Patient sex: F
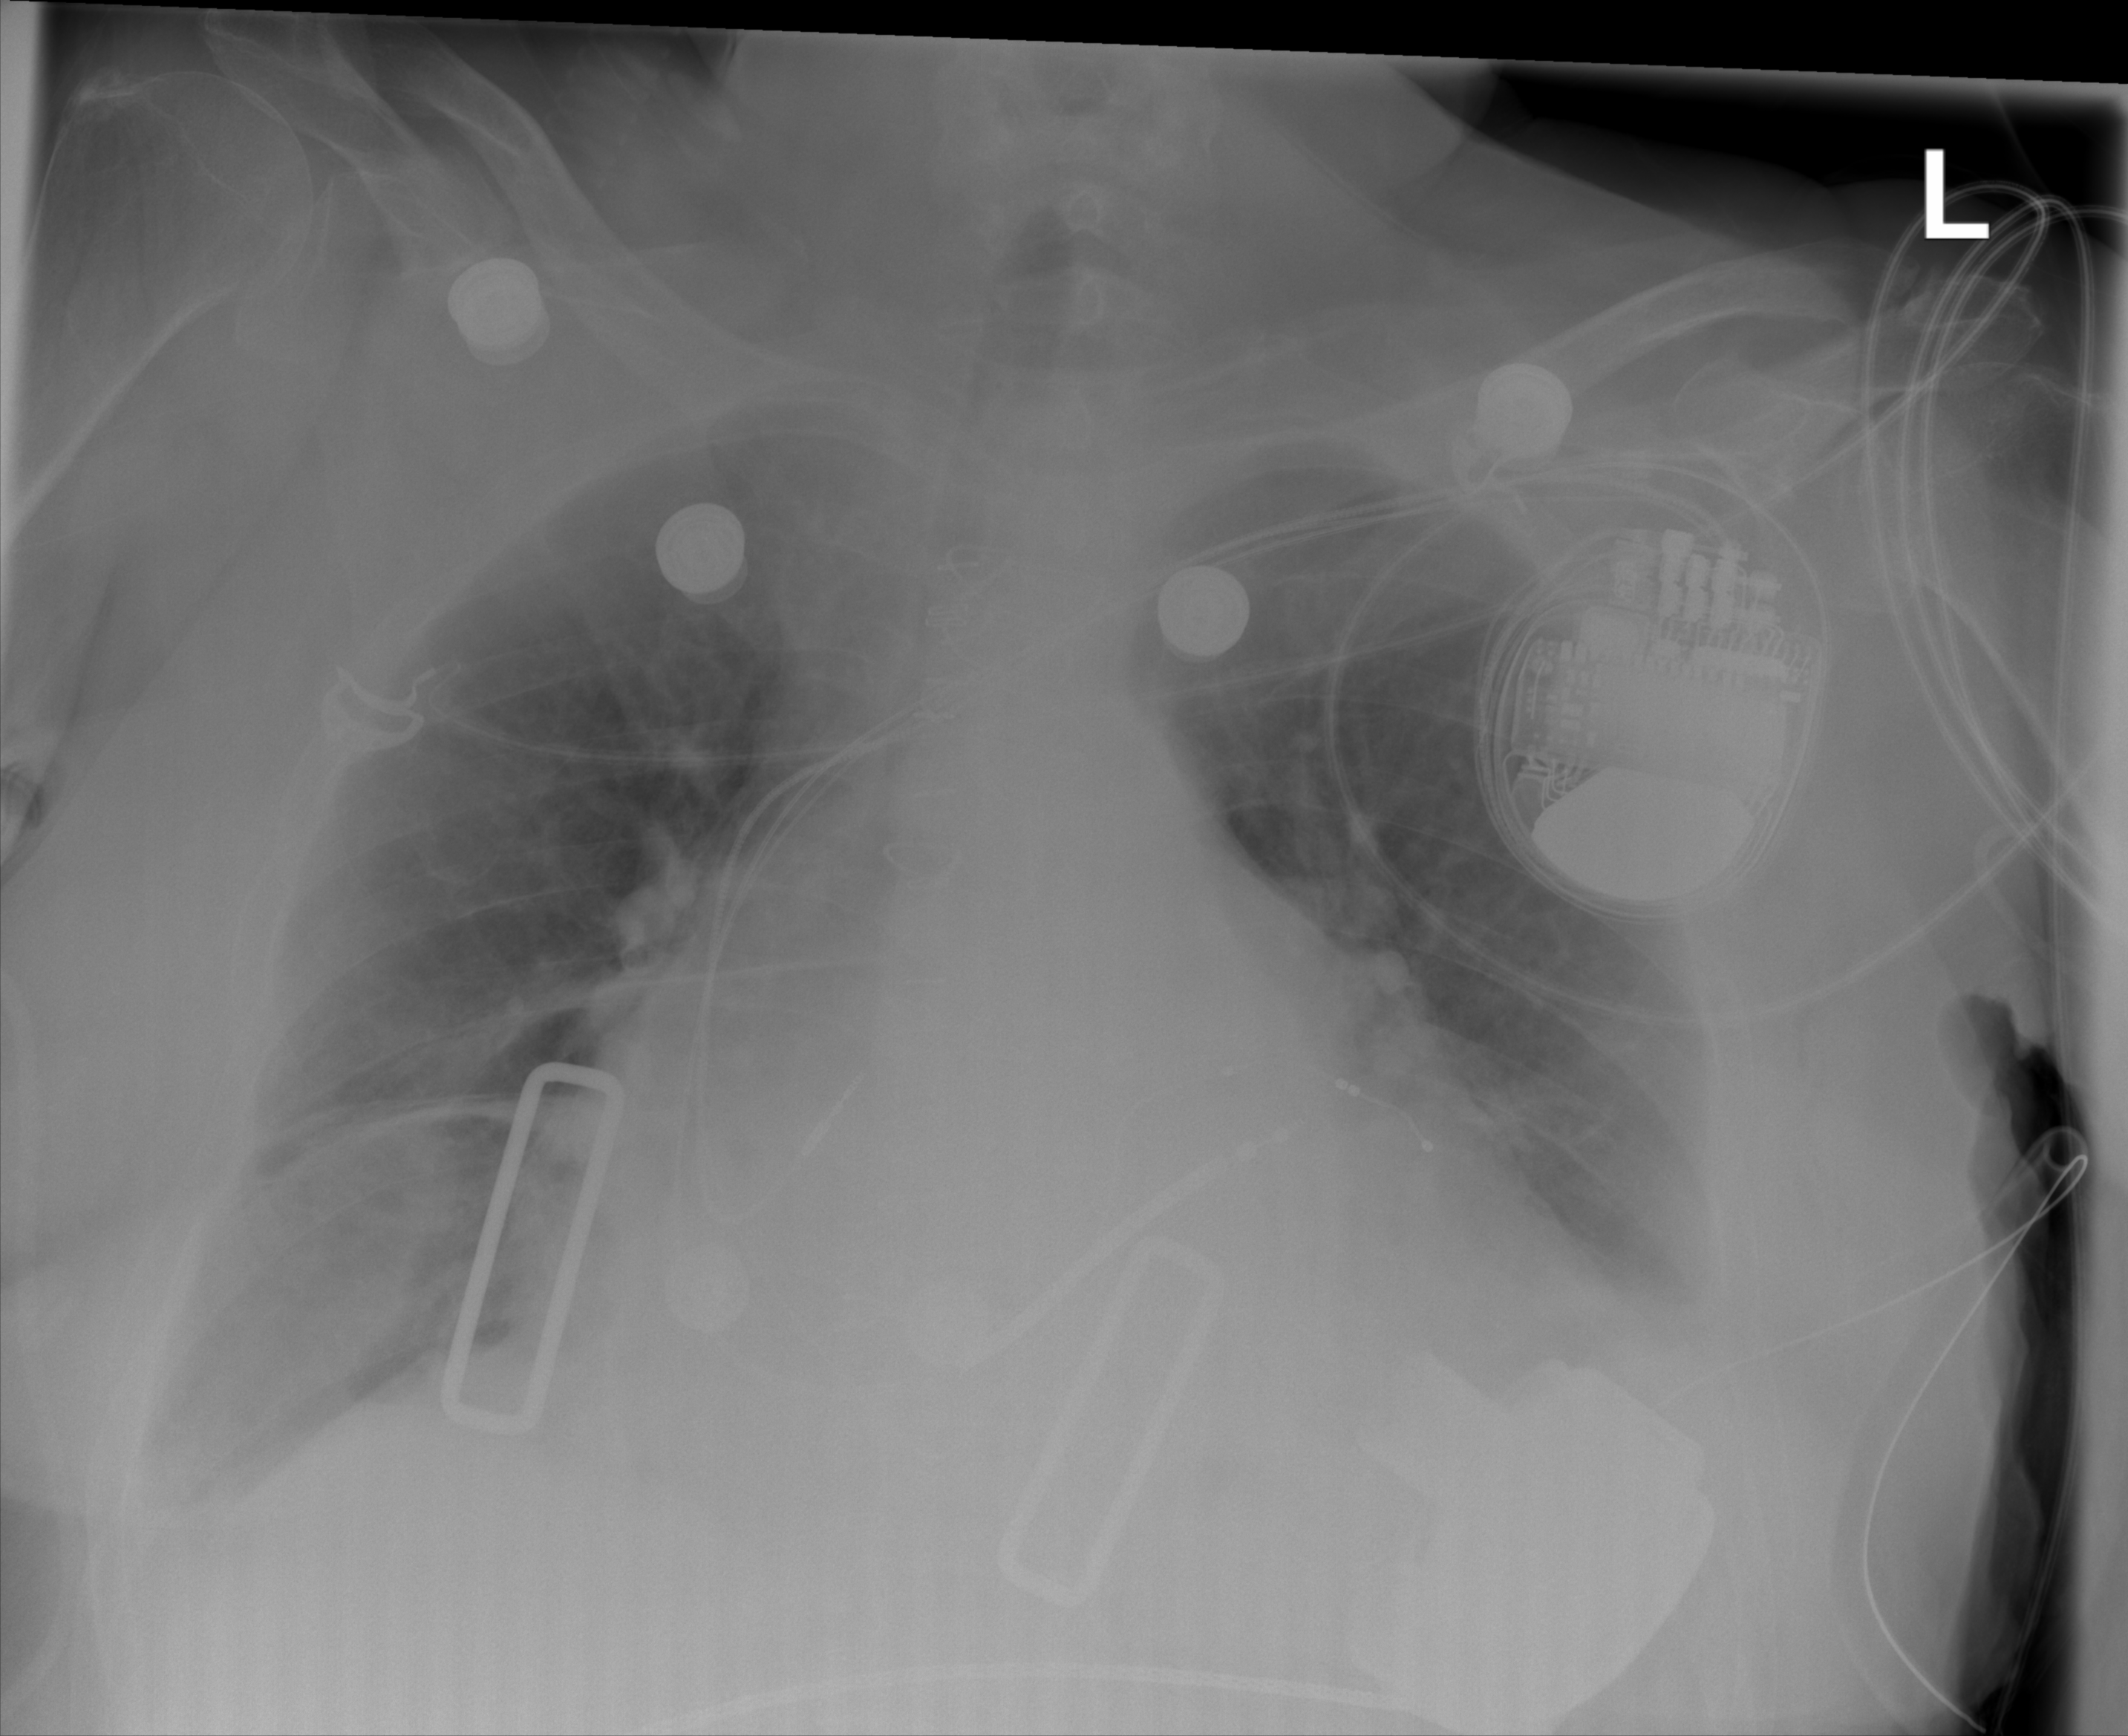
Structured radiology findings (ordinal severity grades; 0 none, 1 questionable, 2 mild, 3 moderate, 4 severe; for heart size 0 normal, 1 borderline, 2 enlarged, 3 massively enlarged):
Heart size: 3
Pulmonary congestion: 2
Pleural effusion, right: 2
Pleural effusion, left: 1
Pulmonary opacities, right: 2
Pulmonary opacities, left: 2
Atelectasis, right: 2
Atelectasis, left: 2